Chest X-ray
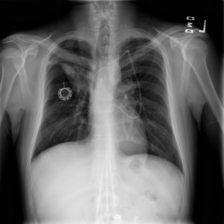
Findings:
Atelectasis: negative
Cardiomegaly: negative
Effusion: negative
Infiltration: negative
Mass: negative
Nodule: negative
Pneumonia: negative
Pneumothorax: negative
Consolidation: negative
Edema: negative
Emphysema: negative
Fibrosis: negative
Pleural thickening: negative
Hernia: negative